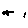
Label: star